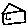
Label: house